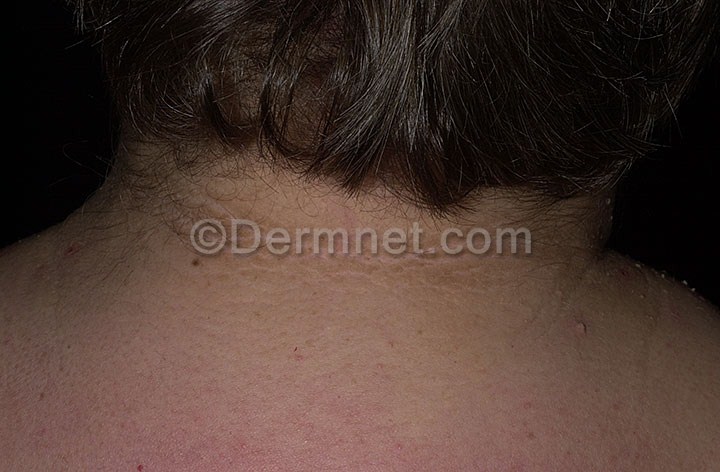
Disease: Systemic Disease